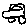
Label: car